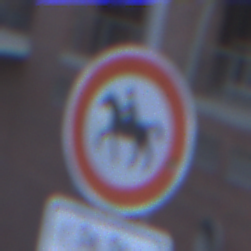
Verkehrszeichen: VerbotReiter
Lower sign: ZeitangabenMitBeschraenkungAufWochentage9
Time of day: SunriseSunset
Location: Outdoor (Urban)
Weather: Clear
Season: NotSpecified
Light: Natural